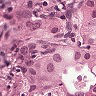
Metastatic tissue present: yes